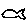
Label: fish